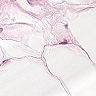
Metastatic tissue present: no